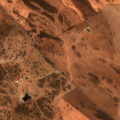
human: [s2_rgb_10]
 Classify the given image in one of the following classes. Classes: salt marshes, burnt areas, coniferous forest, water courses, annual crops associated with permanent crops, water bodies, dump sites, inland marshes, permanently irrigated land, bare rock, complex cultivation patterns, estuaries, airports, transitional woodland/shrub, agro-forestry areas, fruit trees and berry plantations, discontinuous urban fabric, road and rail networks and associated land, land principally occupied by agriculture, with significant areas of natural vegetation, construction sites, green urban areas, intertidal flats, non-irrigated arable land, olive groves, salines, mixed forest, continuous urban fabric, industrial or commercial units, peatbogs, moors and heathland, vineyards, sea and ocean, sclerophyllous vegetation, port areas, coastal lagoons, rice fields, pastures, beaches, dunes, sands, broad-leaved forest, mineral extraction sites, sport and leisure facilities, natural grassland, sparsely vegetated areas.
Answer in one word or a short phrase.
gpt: non-irrigated arable land, land principally occupied by agriculture, with significant areas of natural vegetation, agro-forestry areas